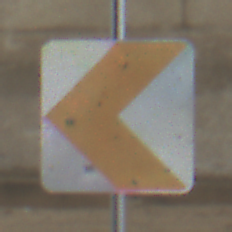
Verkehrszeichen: RichtungstafelnInKurvenKleinRechts
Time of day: Midday
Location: Roofed (Beach)
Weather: Overcast
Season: NotSpecified
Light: Natural